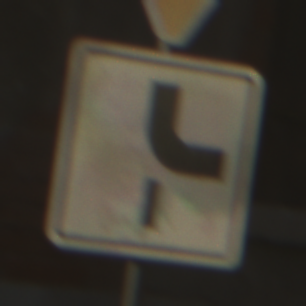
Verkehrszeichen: VerlaufVorfahrtsstrasse10
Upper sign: VorfahrtGewaehren
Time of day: Midday
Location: Outdoor (Urban)
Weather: Clear
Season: NotSpecified
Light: Natural